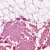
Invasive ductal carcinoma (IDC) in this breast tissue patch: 0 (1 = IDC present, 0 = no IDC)